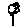
Label: flower